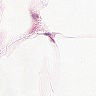
Metastatic tissue present: no